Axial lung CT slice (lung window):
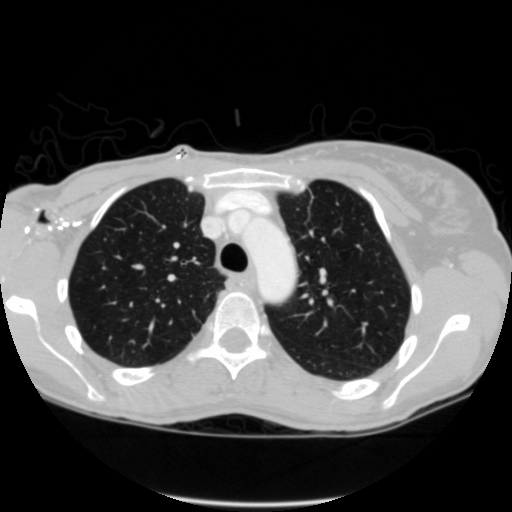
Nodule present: no